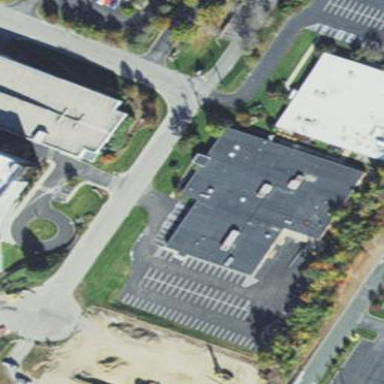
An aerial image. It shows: Building.